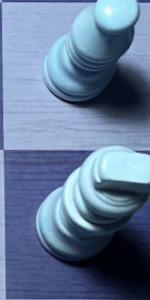
Label: King_White